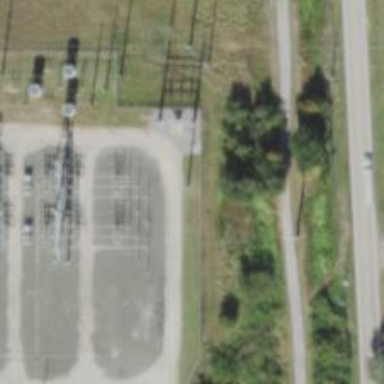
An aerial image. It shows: Power pole.